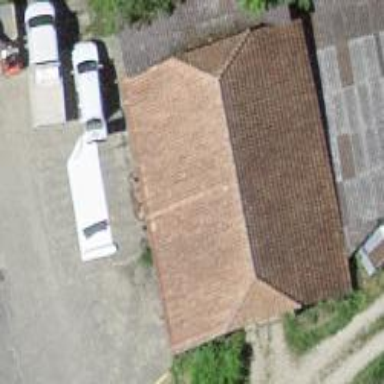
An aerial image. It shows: Rural barn.